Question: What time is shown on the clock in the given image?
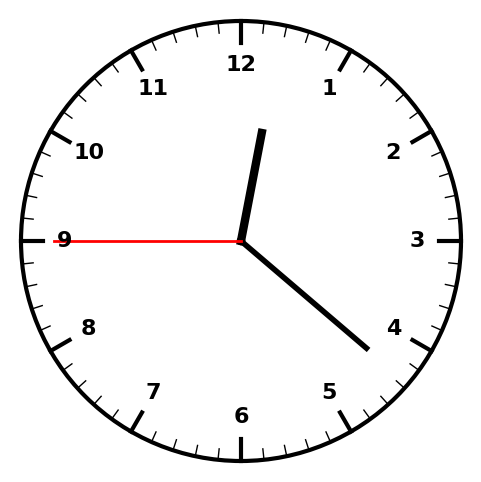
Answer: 12:21:45